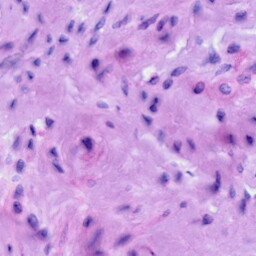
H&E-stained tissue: Cervix